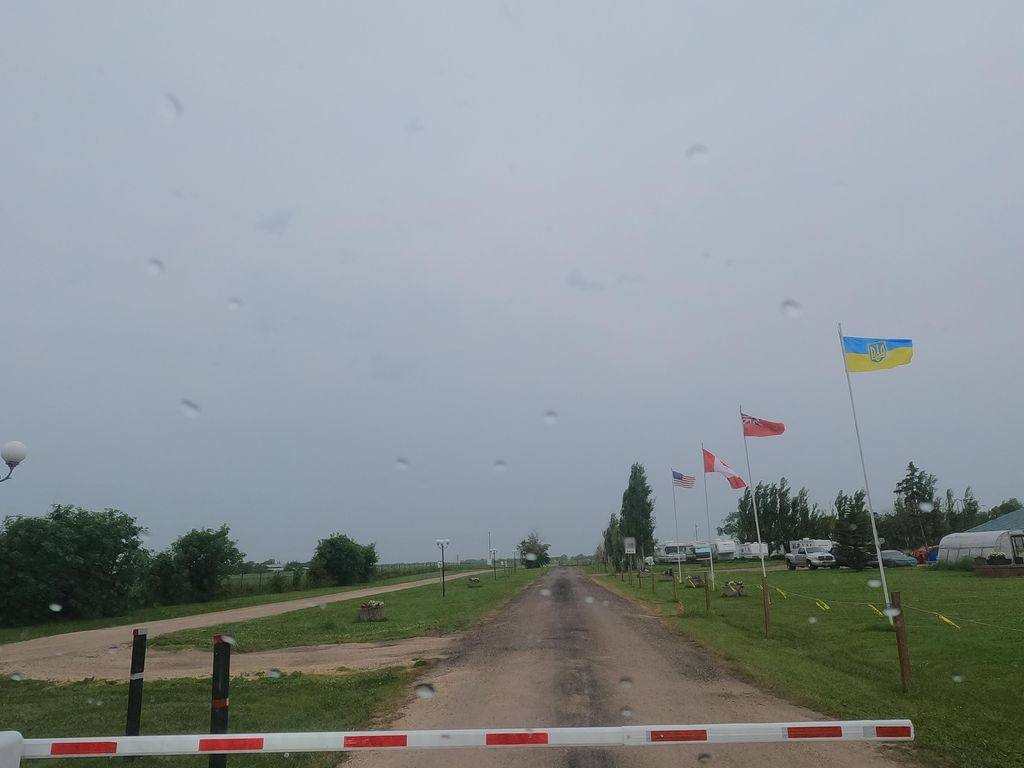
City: winnipeg